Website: bh-photo
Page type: customer-info-address
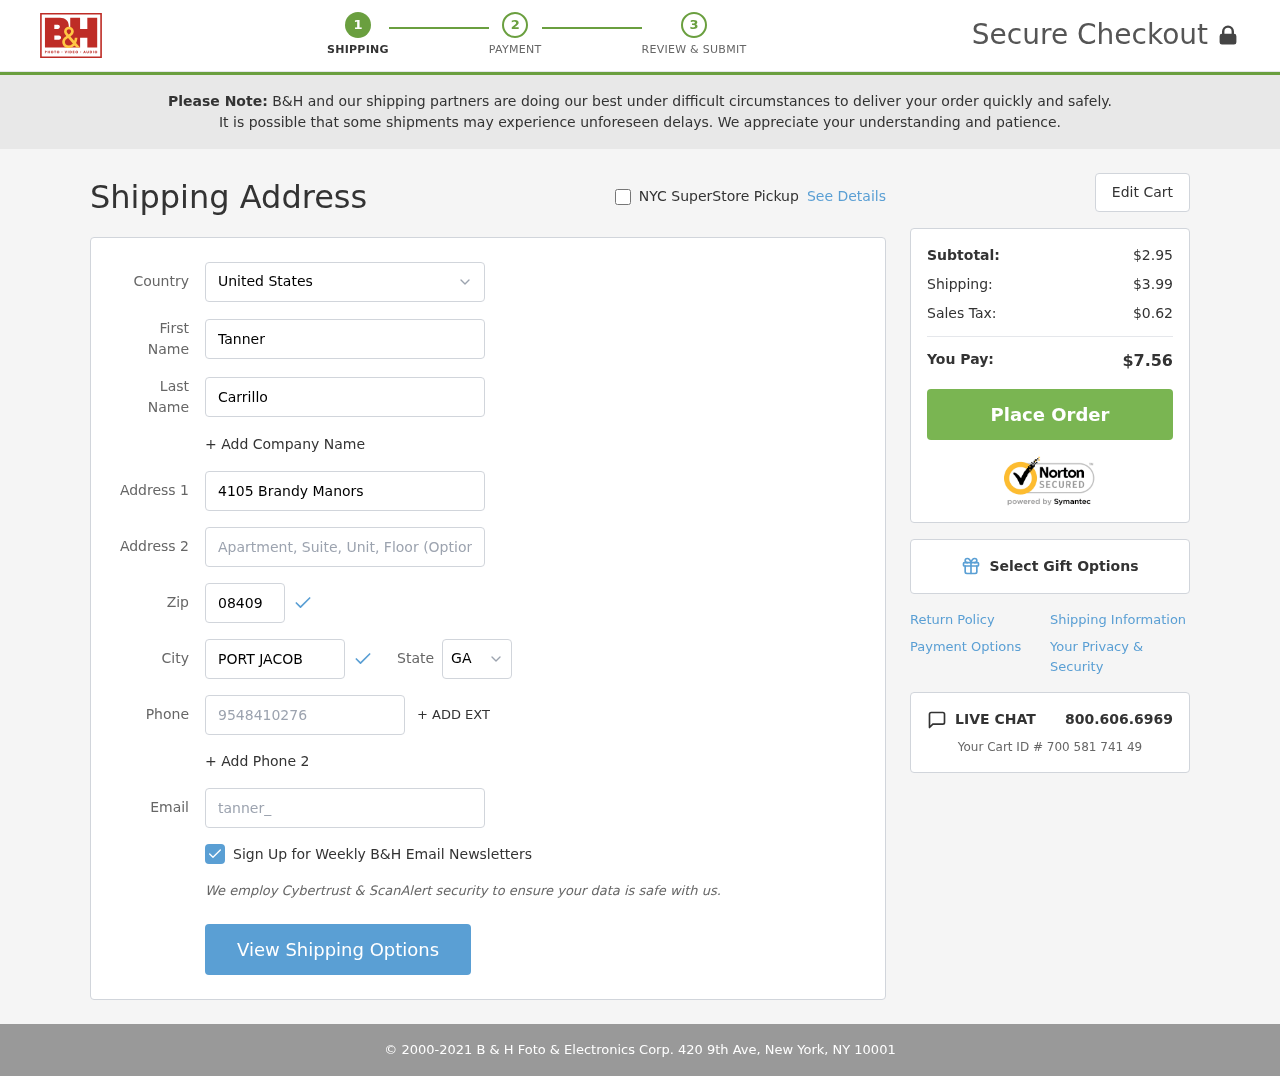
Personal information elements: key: PII_CITY
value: Port Jacob
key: PII_COUNTRY
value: United States
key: PII_EMAIL
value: tanner_carrillo@yahoo.com
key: PII_FIRSTNAME
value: Tanner
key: PII_LASTNAME
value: Carrillo
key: PII_PHONE
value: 9548410276
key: PII_POSTCODE
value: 08409
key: PII_STATE_ABBR
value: GA
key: PII_STREET
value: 4105 Brandy Manors
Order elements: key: ORDER_SUBTOTAL
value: $2.95
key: ORDER_SHIPPING_COST
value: $3.99
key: ORDER_TAX
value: $0.62
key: ORDER_TOTAL
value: $7.56
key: ORDER_ID
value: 700 581 741 49